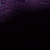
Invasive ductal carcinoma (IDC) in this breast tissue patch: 0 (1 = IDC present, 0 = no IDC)